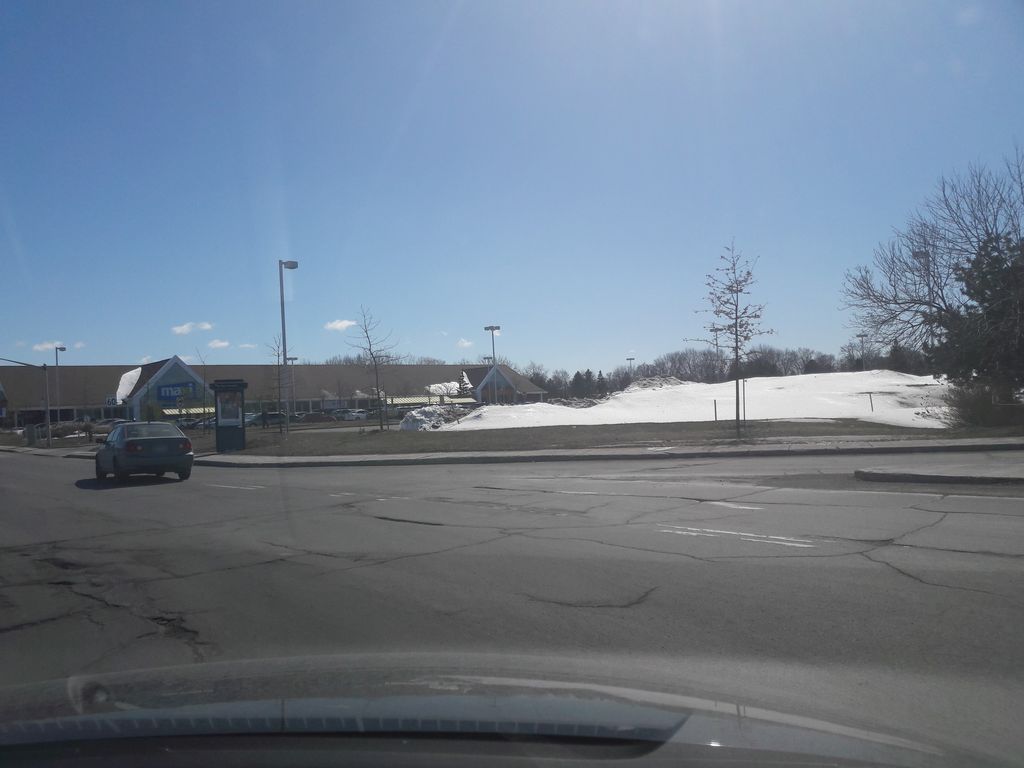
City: montreal